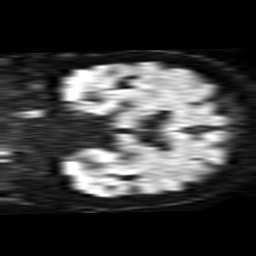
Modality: TRACE
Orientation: coronal
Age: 86
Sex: female
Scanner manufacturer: philips
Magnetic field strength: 1.5 T
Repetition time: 3.405 s
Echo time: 0.09411 s